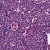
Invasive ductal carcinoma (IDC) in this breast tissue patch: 1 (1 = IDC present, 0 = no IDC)